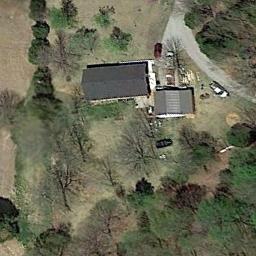
Label: residential